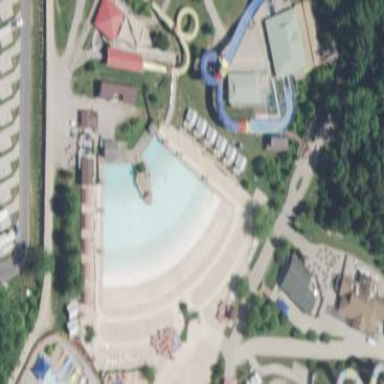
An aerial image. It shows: Leisure land featuring wave pool as swimming pool.